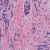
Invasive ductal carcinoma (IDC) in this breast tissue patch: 1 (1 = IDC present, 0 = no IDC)